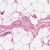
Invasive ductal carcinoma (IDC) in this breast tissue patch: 0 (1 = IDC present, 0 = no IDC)